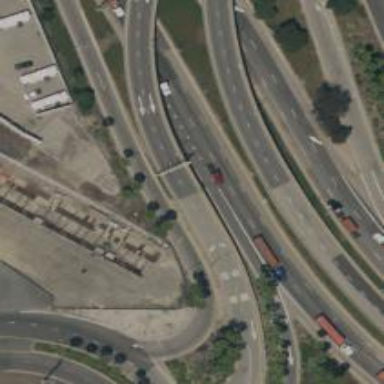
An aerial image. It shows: This image shows trunk highway that functions as expressway.